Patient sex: F
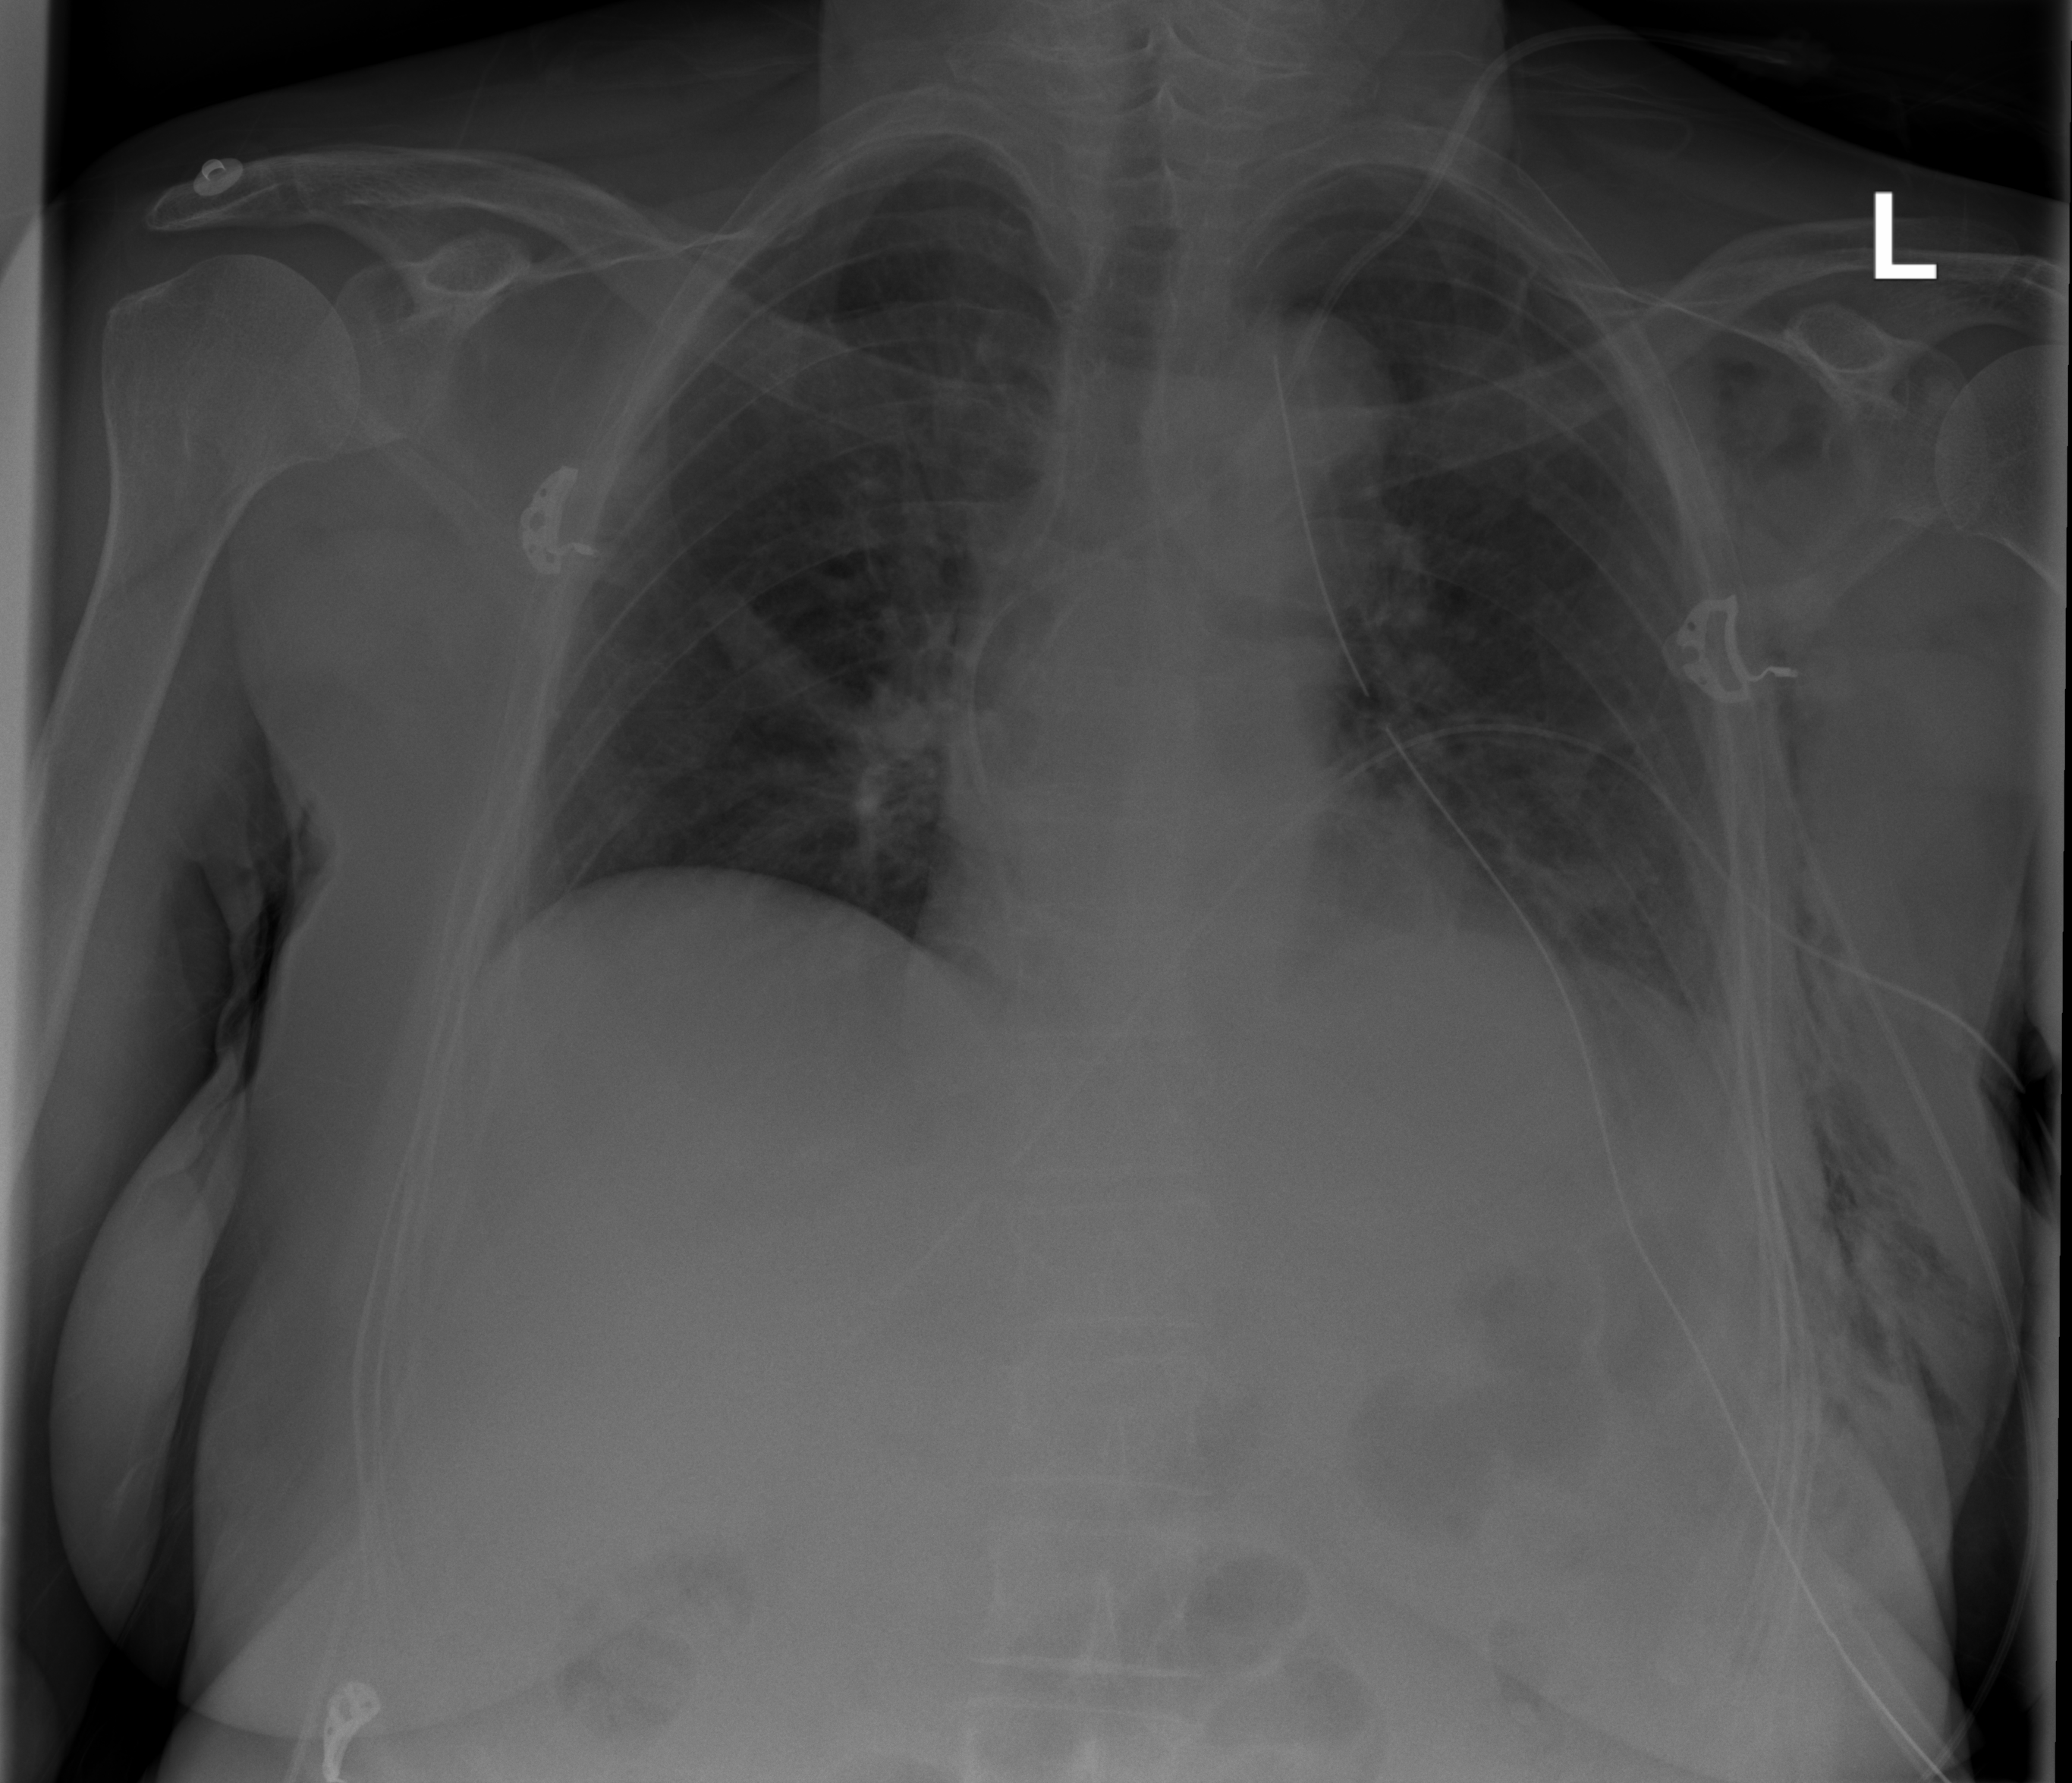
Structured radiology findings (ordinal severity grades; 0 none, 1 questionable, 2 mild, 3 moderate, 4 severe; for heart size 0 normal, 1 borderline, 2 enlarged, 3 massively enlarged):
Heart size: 0
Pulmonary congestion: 2
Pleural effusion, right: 0
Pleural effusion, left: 0
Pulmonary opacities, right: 0
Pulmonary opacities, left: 0
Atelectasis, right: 0
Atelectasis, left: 2